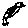
Label: bird